Question: Hi I have searched all over the internet but can not find an answer to this problem, so I have a huge table on one page and that table has approx '30-40' columns and certain columns have input based search filters something like this image:

and input defined like this:
'''
<th><input type="text" appCustomSearch class="form-control width-0x" name="last_name" [searchTab]="'social'"/></th>
'''
so basically I need to fetch 3/4 values using input fields:
- - -
but I can't find a way to do that easily and dynamically I have also tried writing my own directive but it only works on single input at a time I want a user to fill all the input fields he wants and then on button click it should filter results.
can access inputs via the form but not able to access data attributes or even "name" of the input field, please help me.
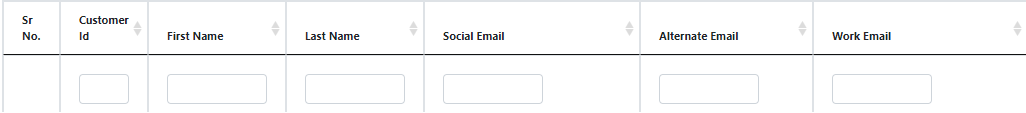
Answer: You could use the 'ViewChildren' decorator for that. Start by creating a custom component for your input.
'''
<input
type="text"
appCustomSearch
class="form-control width-0x"
name="last_name"
[searchTab]="'social'"
#customSearch
/>
'''
In your TS
'''
@ViewChildren(CustomSearchDirective) inputs: QueryList<CustomSearchDirective>;
'''
This will give a list of all of the inputs having the attribute 'appCustomSearch'.